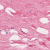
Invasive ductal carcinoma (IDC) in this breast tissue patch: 0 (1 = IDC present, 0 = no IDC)